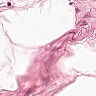
Metastatic tissue present: no